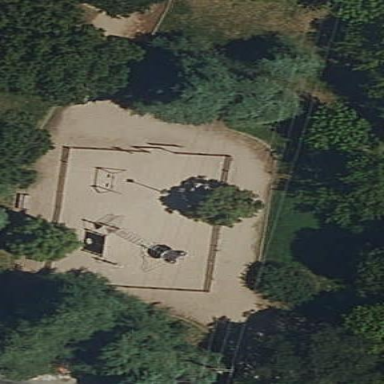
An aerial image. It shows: Playground area for leisure activities on the land.